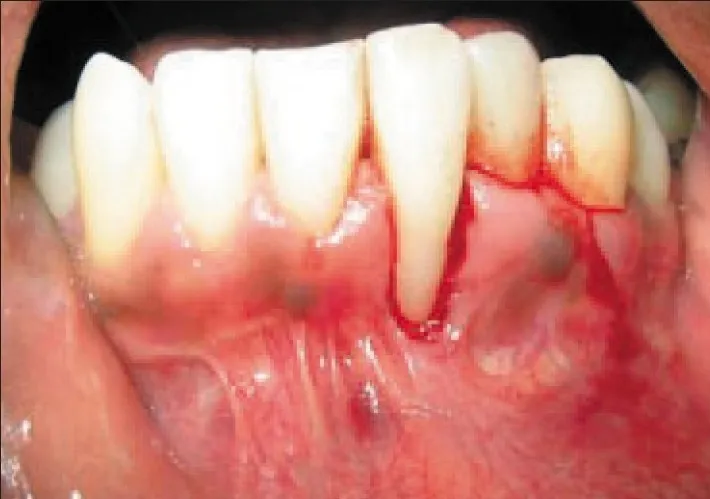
De-epithelialized.
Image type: medical_photograph (oral_photograph)